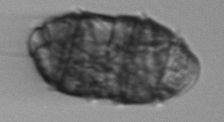
Label: Margalefidinium